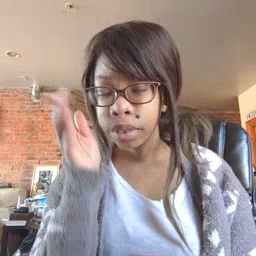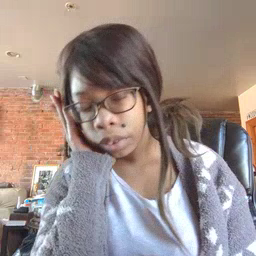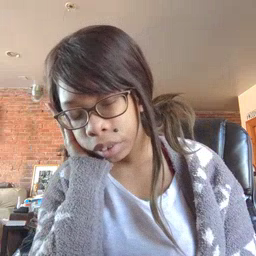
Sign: nap